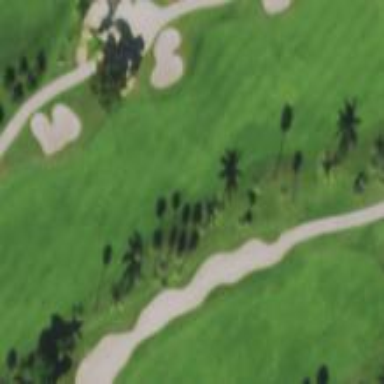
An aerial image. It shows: Grassy area designated as golf fairway.